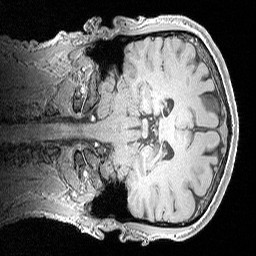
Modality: MP2RAGE
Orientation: coronal
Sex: male
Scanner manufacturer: siemens
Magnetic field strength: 3 T
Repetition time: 5 s
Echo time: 0.00292 s